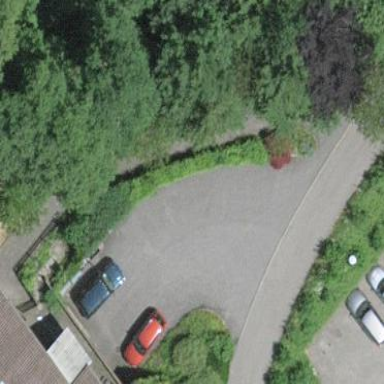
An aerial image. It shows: Parking area with surface.